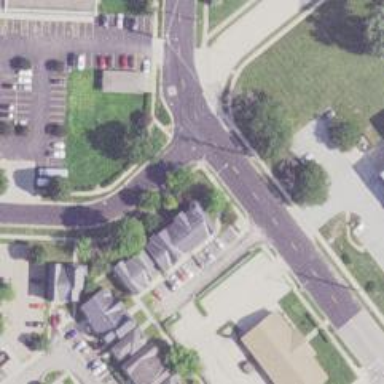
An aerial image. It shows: Asphalt footway with unmarked crossing.